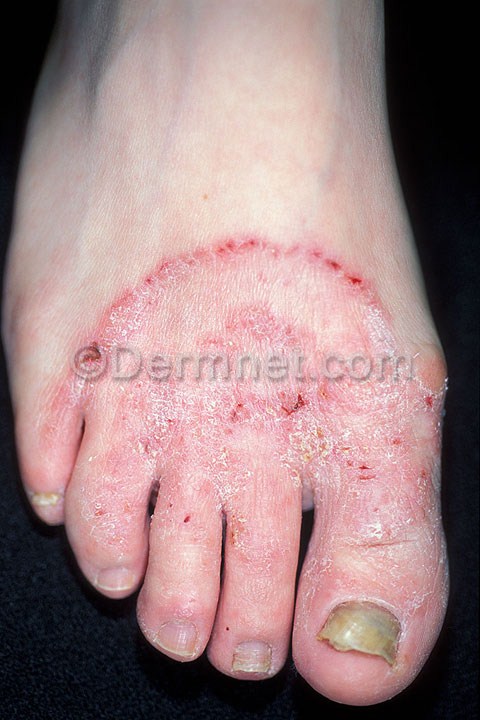
Disease: Tinea Ringworm Candidiasis and other Fungal Infections